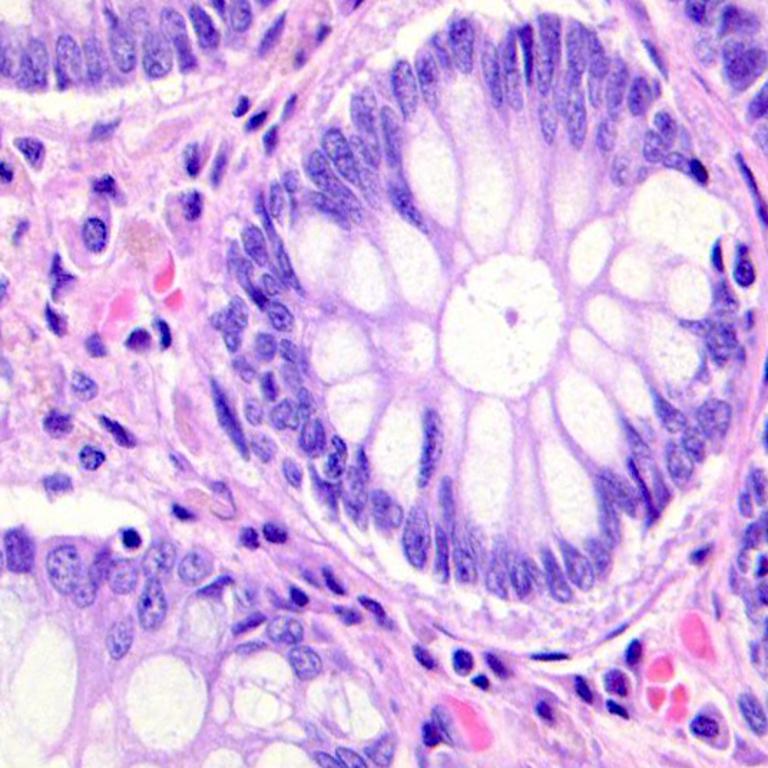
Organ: colon
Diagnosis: benign